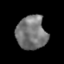
Tissue: lung
Cell type: Epithelial cells
Senescence score: 0.2125
Nuclear area (px): 993
Mean DAPI intensity: 119.103